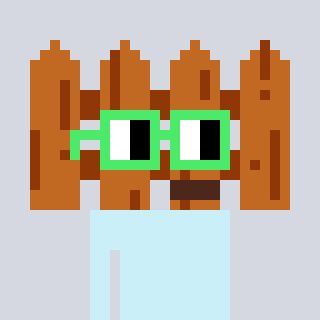
a pixel art character with square light green glasses, a fence-shaped head and a gold-colored body on a cool background